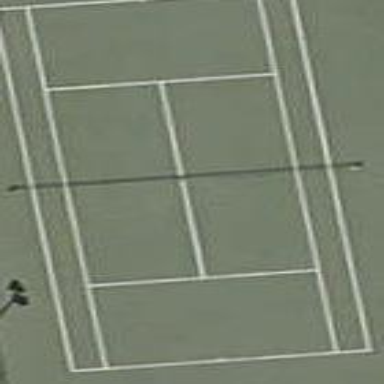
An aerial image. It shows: Tennis court on pitch.